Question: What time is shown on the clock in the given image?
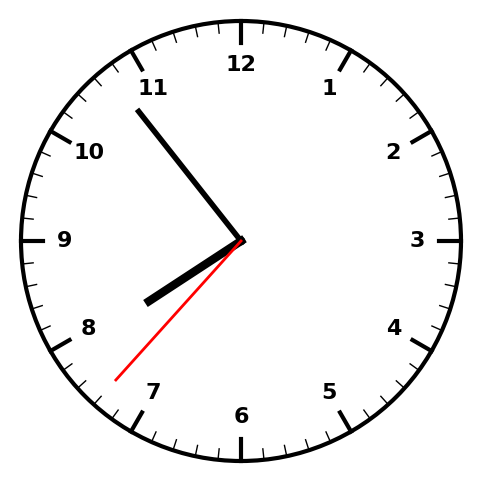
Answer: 07:53:37